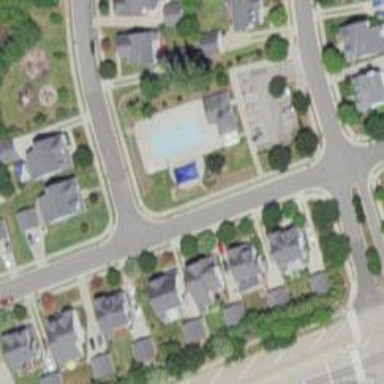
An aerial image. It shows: Residential road with separate asphalt sidewalk.